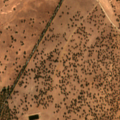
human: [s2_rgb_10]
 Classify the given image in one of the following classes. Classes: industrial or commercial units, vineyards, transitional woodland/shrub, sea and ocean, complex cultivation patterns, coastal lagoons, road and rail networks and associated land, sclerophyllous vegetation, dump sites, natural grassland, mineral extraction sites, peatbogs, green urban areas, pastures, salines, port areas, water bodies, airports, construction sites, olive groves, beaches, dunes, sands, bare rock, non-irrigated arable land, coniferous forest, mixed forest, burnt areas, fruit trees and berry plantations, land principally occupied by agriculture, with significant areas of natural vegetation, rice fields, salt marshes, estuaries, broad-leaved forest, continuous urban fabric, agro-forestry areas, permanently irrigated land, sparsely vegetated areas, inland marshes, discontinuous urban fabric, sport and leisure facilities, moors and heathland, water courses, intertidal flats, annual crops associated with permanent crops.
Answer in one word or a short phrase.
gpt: non-irrigated arable land, agro-forestry areas, broad-leaved forest